Field crop: tomato
Growth stage: 1
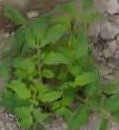
Species: tomato